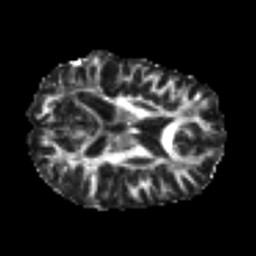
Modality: FA
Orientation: axial
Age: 29
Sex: female
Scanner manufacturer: siemens
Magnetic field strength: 3 T
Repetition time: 4.987 s
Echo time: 0.0792 s